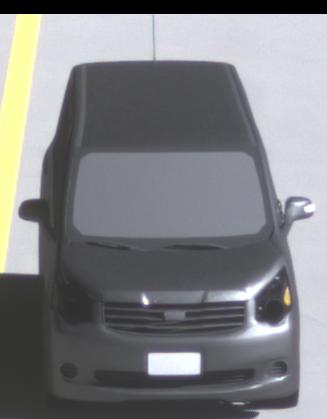
Make: Toyota
Model: Noah
Detailed model: Voxy R70G
Model produced from: 2007
Model produced until: 2013
Doors: 5
Color: gray
Road condition: dry road
Daytime: morning or afternoon
Contrast: high contrast